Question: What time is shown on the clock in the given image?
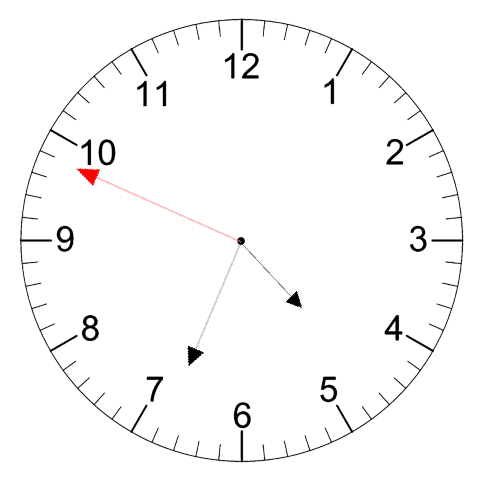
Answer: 04:33:49